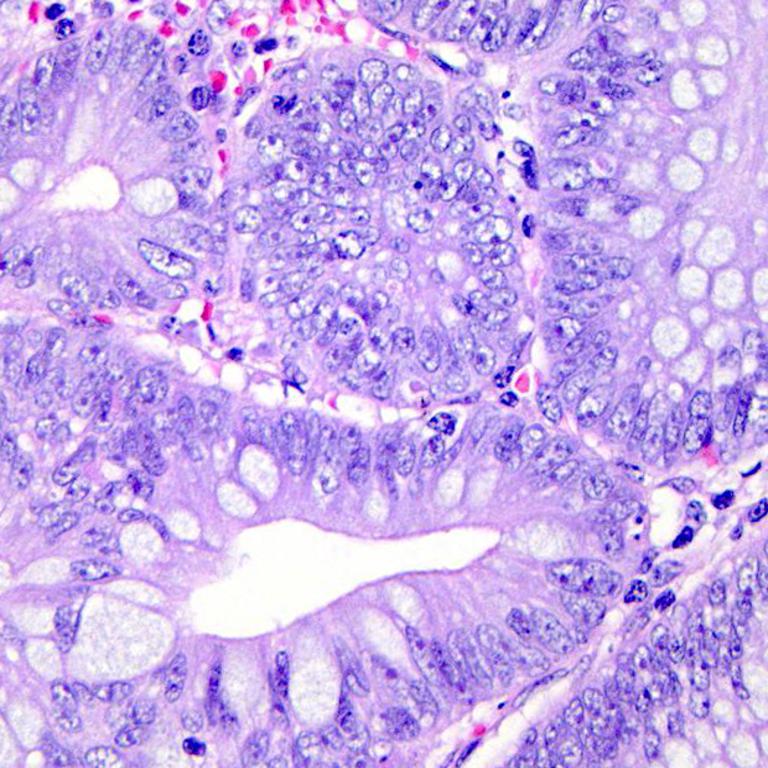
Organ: colon
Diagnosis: adenocarcinomas